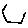
Label: hexagon